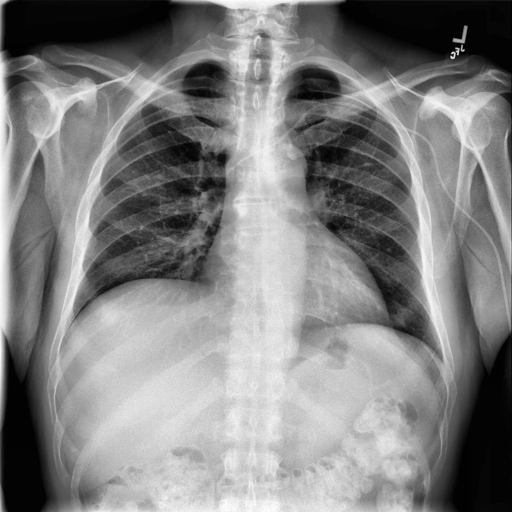
Finding: NORMAL